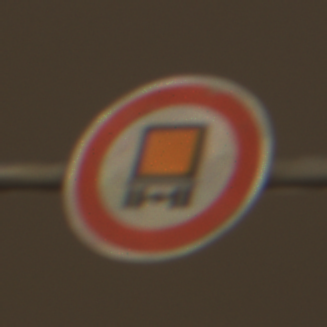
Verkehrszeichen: VerbotKennzeichnungspflichtigeKraftfahrzeugeGefaehrlicheGueter
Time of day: Night
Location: Outdoor (Urban)
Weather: Overcast
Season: NotSpecified
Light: Artificial